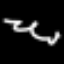
Label: squiggle